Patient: sex M, age 77
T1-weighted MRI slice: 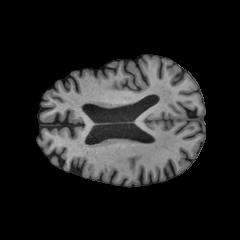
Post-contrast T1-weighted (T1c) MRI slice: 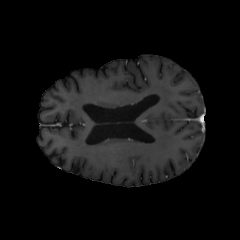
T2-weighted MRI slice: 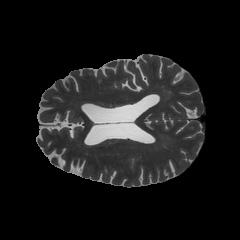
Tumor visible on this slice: no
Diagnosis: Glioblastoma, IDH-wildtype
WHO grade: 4